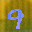
Label: 9